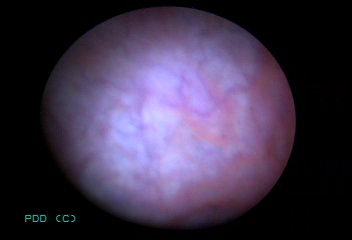
Modality: BLC
Class: Normal mucosa
Bladder cancer association: No